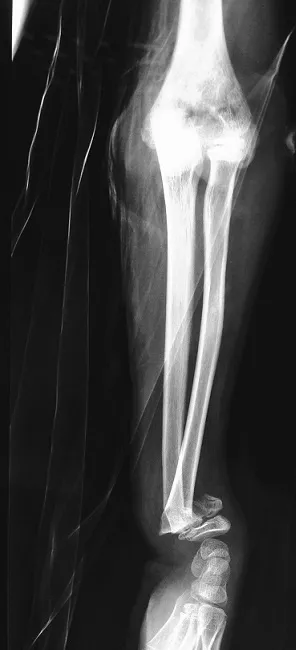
The wrist lateral radiograph showing epiphyseal separation fractures of the radius.
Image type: radiology (x_ray)